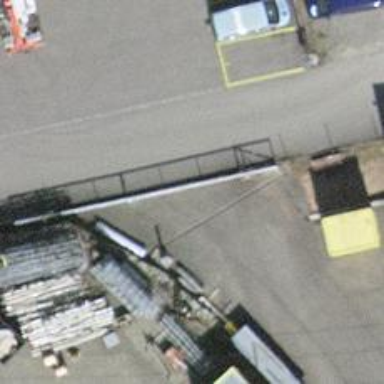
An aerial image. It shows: Gate.